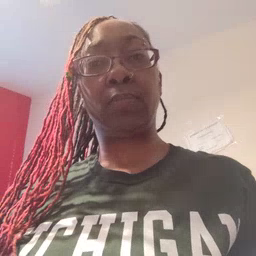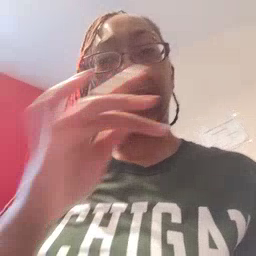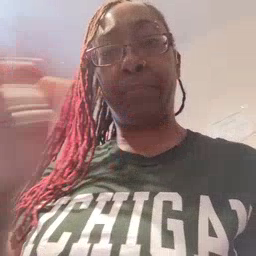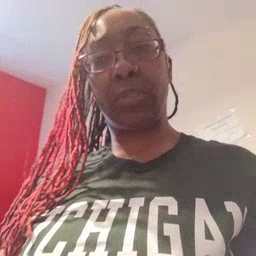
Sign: empty